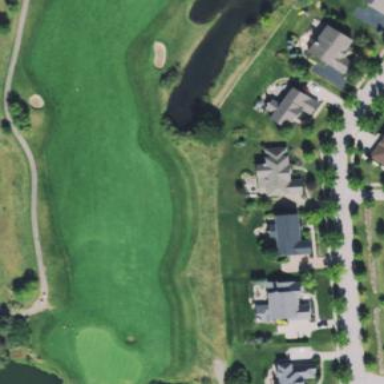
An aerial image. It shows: Grassy area designated as golf fairway.